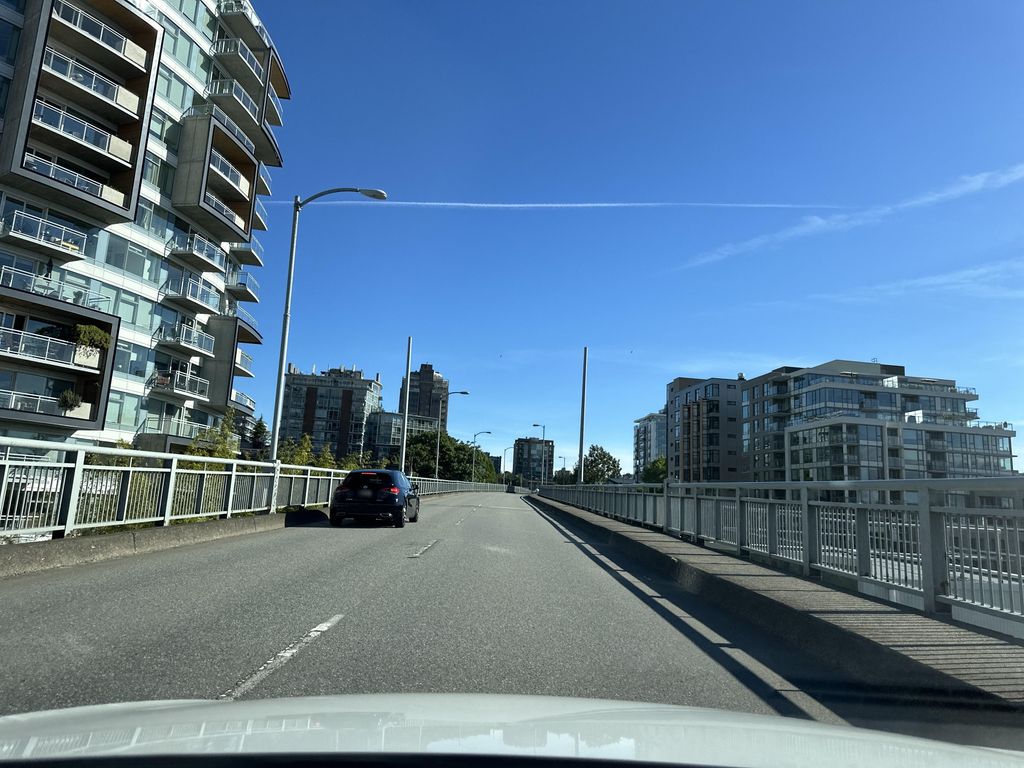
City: vancouver